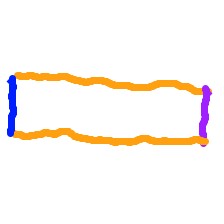
Shape: rectangle